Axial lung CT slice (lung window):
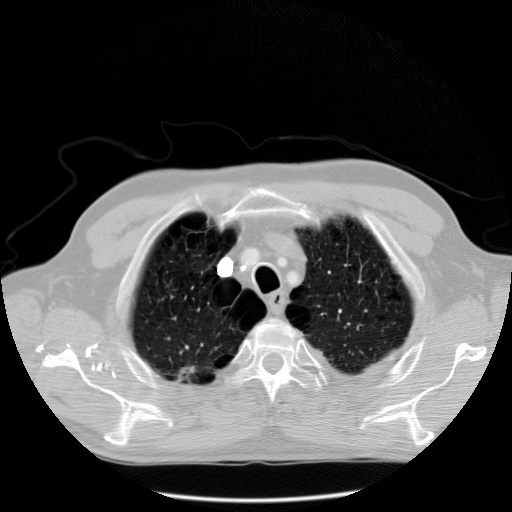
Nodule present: no